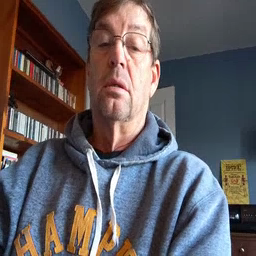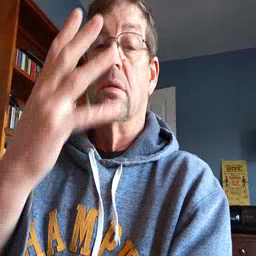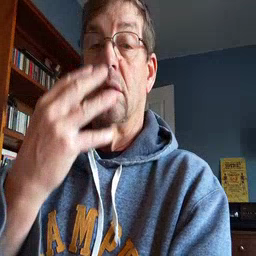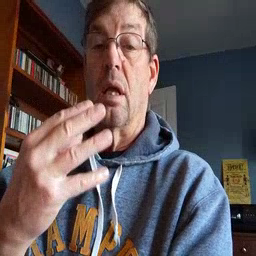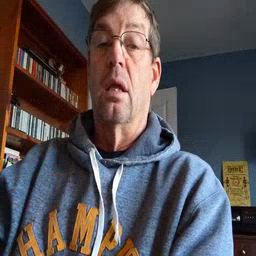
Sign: sad